Question: I have to develop a ftp file tranfer application.
How could i design a layout like this.

Do I need 2 fragment and 2 menu?
Do you have any example project or source code?
Any help would be appreciated!
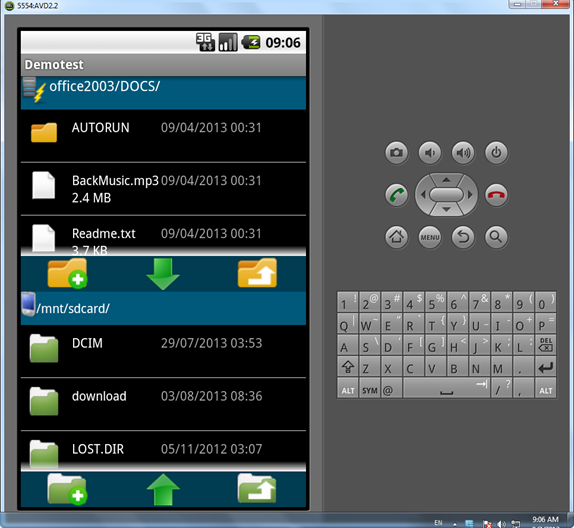
Answer: Try using
<URL>
or
<URL>
<URL>